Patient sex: M
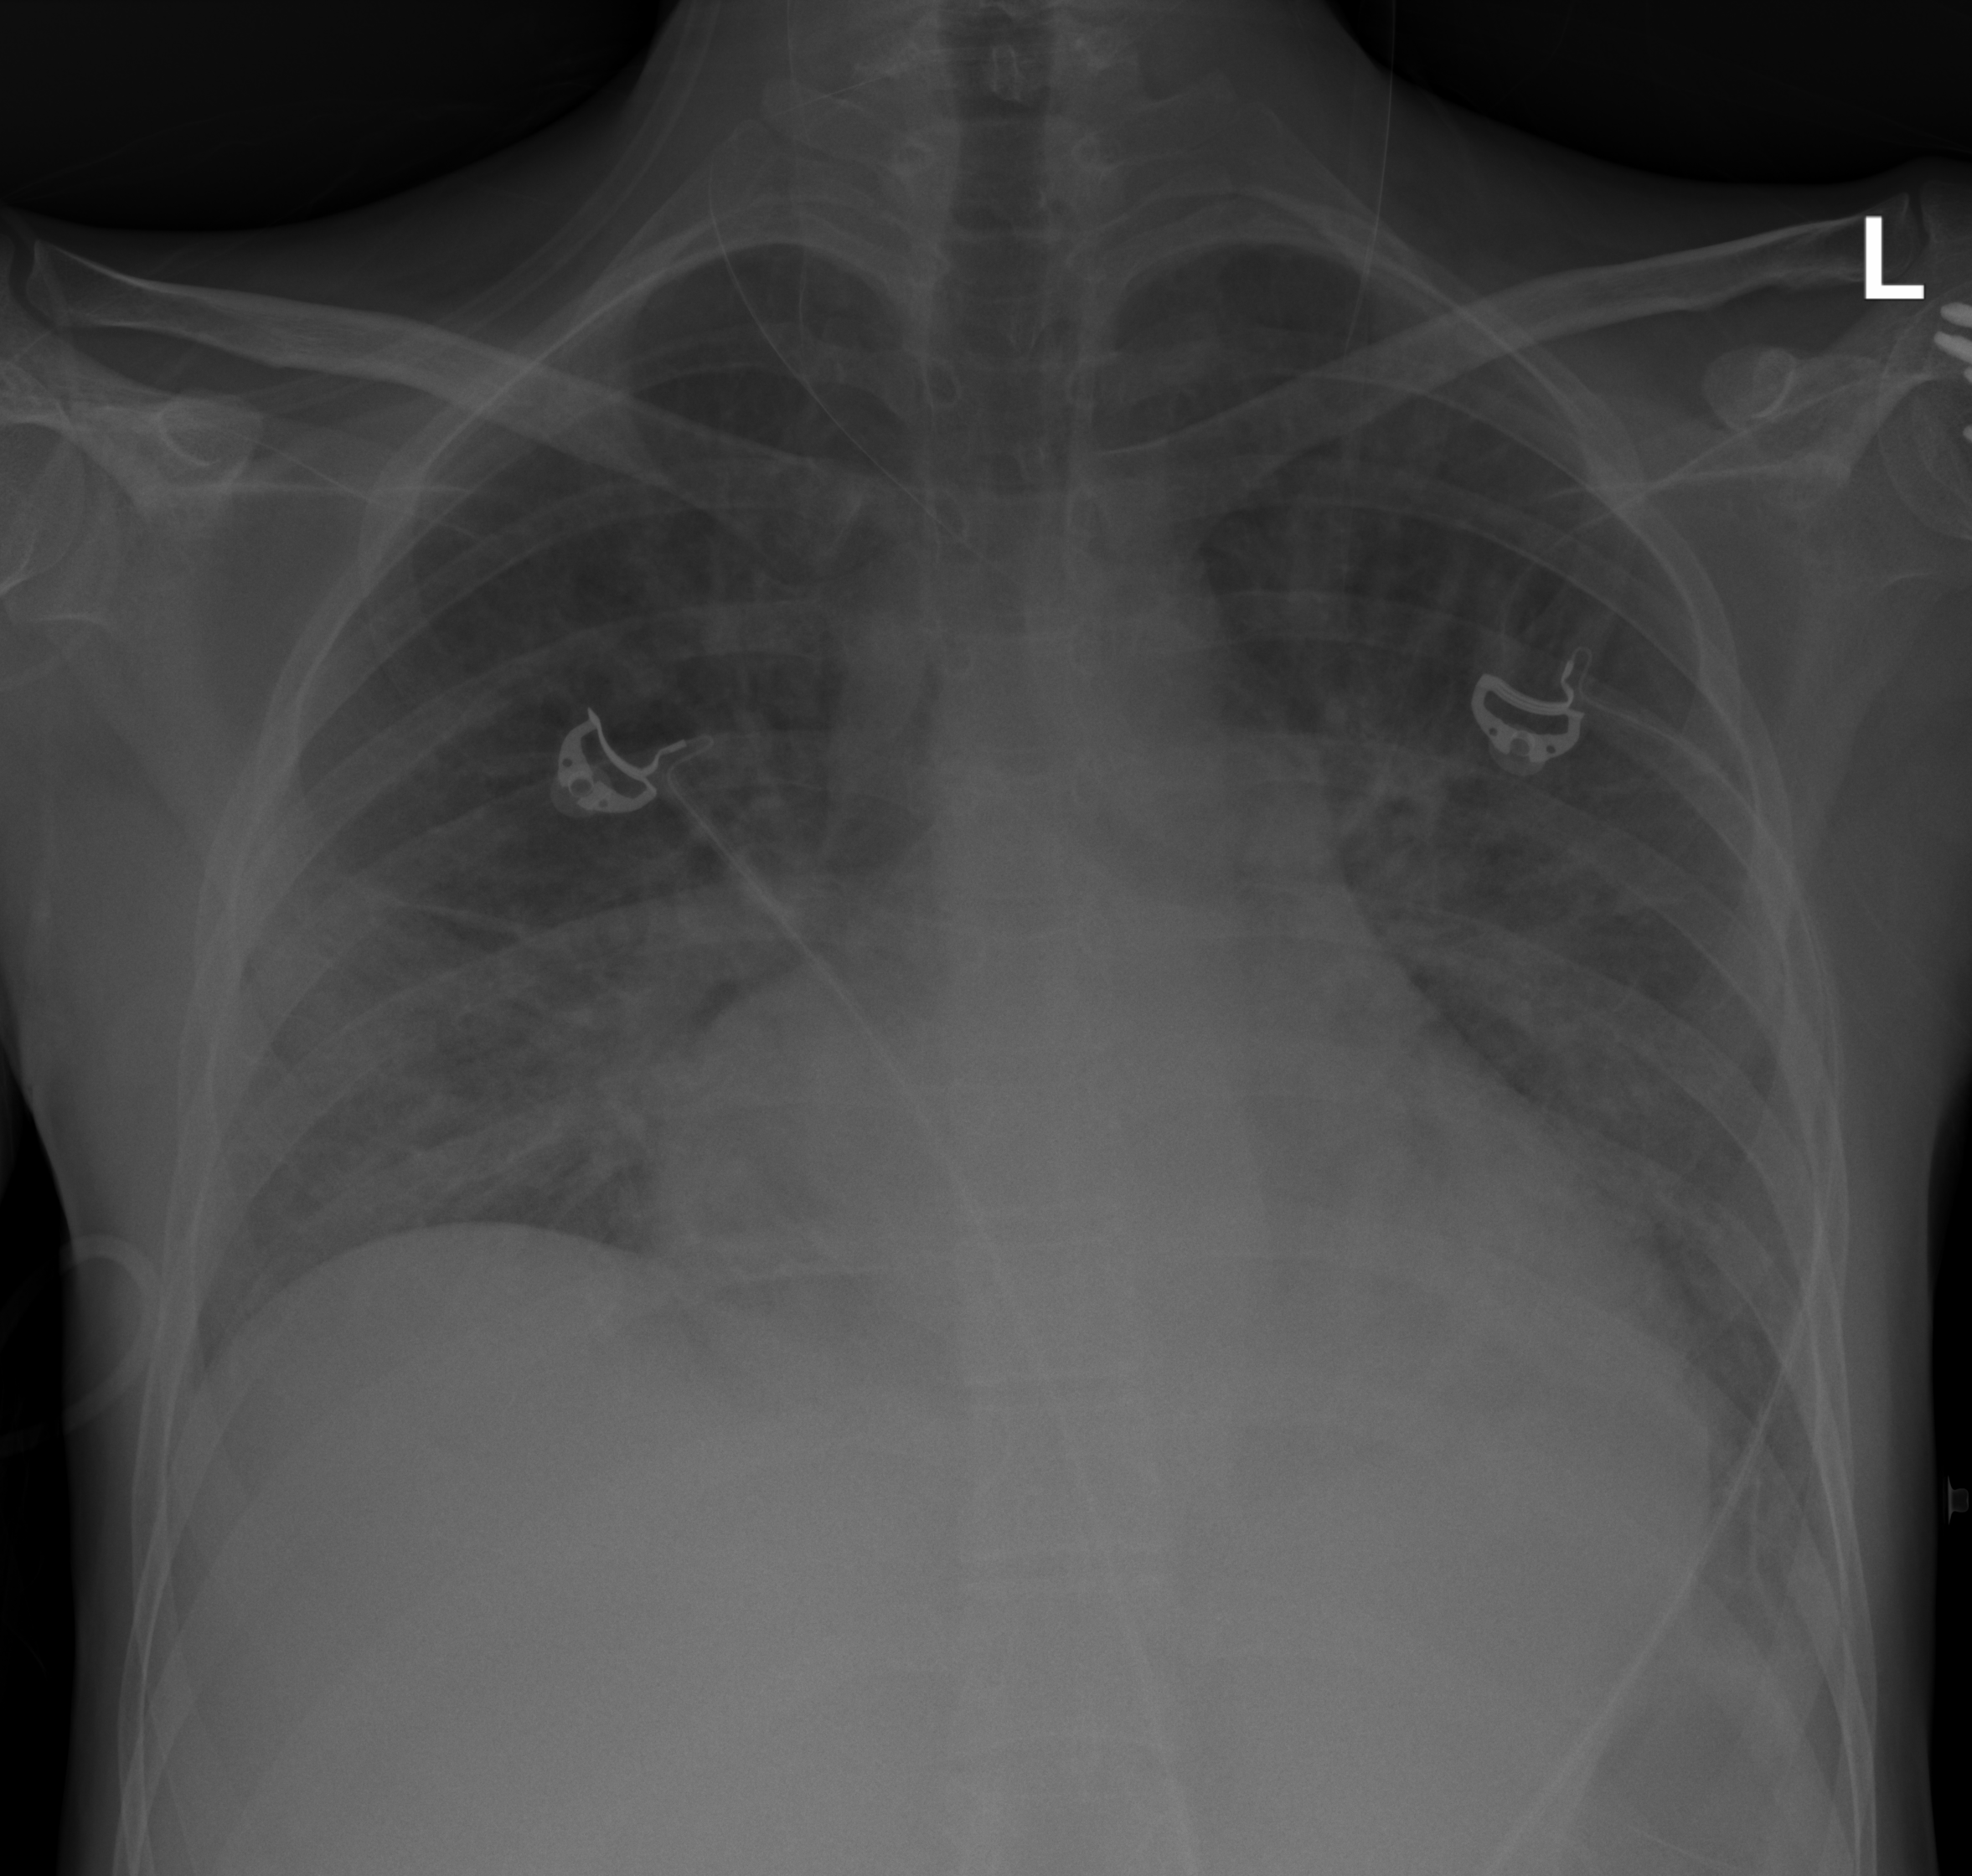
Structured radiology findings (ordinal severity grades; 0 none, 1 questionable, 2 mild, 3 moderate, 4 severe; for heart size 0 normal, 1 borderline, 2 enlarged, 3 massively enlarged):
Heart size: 3
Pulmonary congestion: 3
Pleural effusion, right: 2
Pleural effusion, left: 2
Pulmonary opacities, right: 0
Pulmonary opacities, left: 0
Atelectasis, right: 0
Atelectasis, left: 0